Interaction volume radius: 5 \u00c5
Interaction volume height: 20 \u00c5
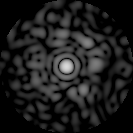
Disorder parameter: 0.8464